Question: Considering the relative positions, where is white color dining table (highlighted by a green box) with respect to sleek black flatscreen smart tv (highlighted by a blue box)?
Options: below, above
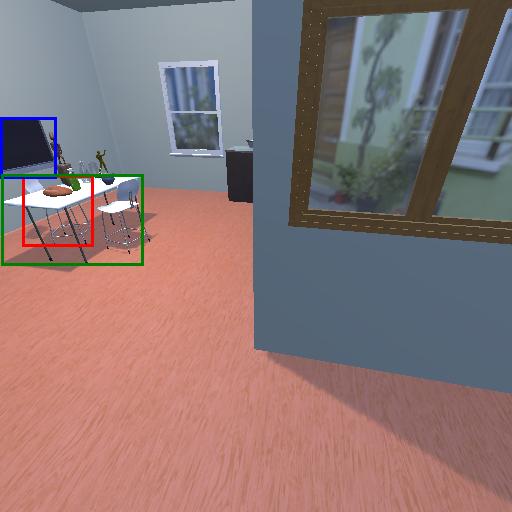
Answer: below